Question: Can someone help?
Hi i am having issues with my urls when i use rank checker i get lots off script coming through when the website is indexed.
here is a screenshot i have hovered over one off the url to show all the information coming through with it.

I have no idea why this might be happening
Any help please?
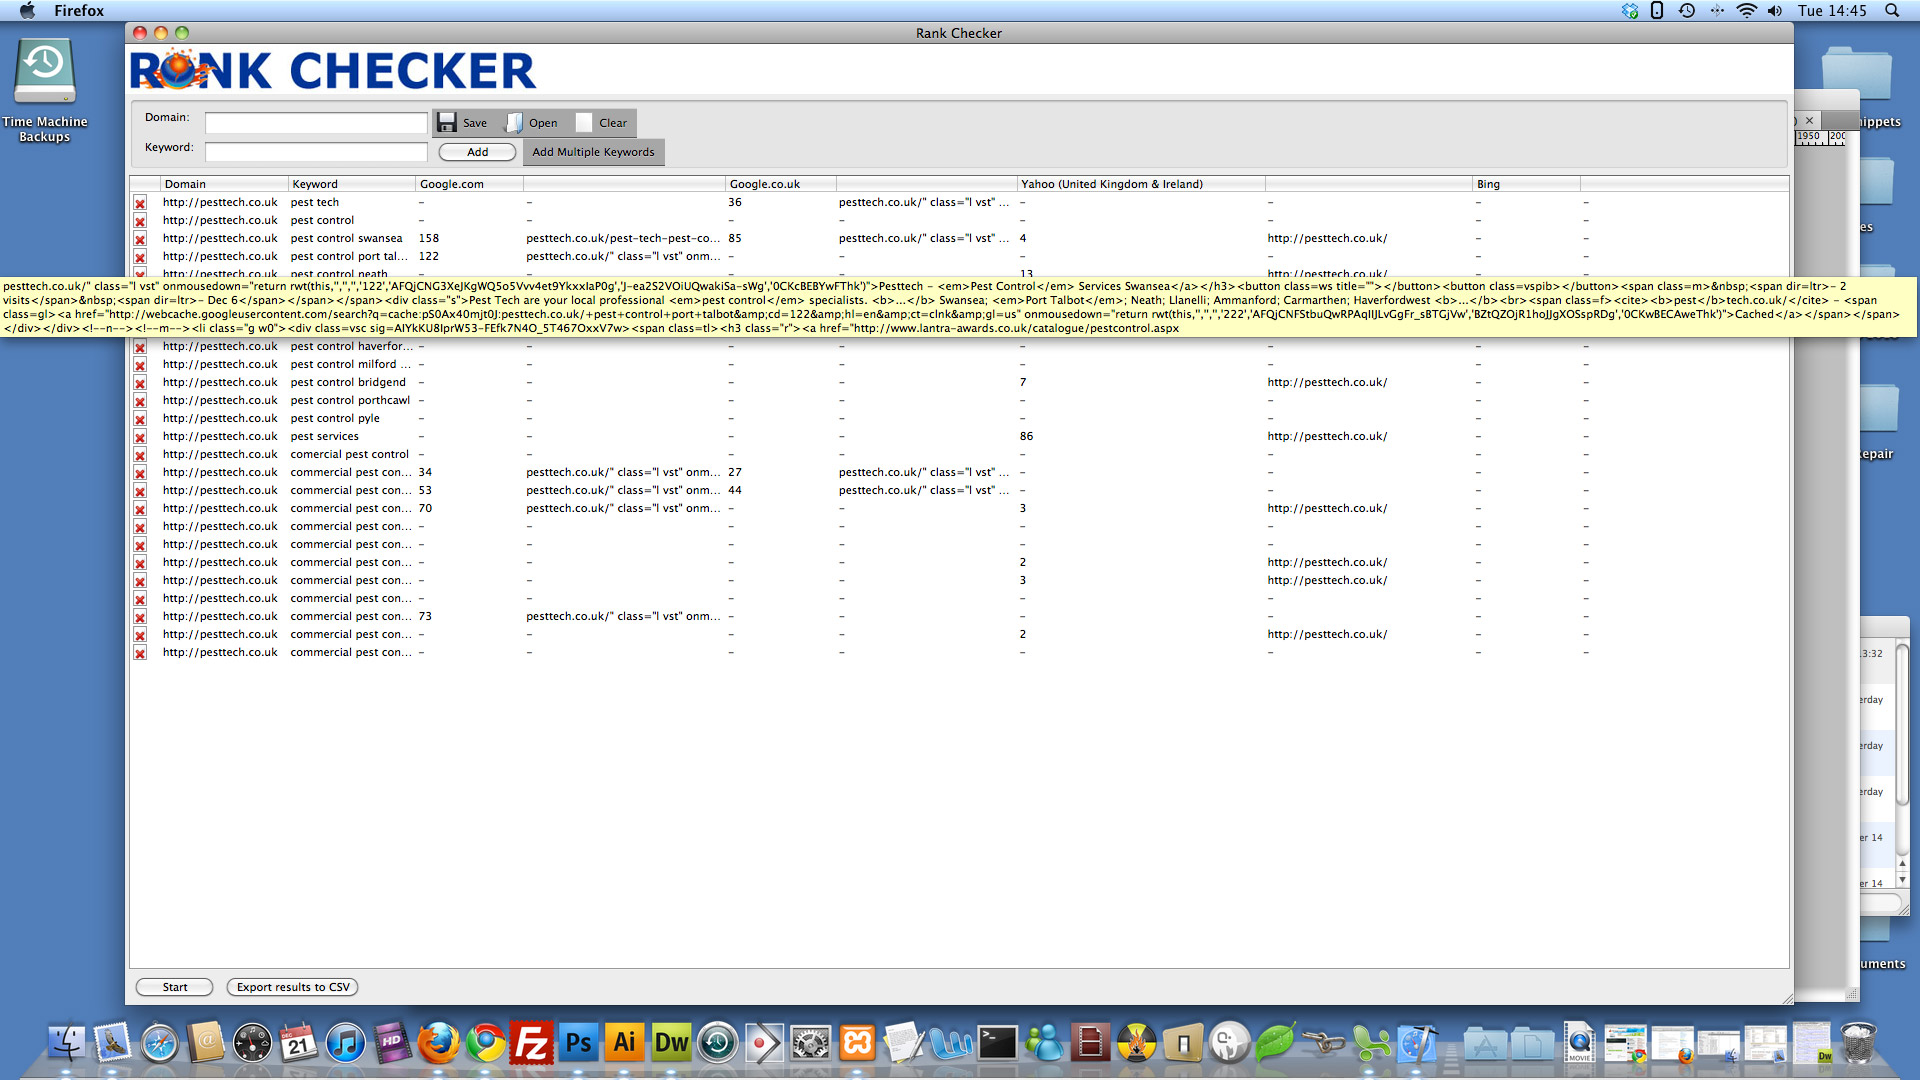
Answer: Then don't use rankchecker, if it has problems. Noone here can support that stupid software, that we haven't heard of before. Not a programming question. Ask the vendor.